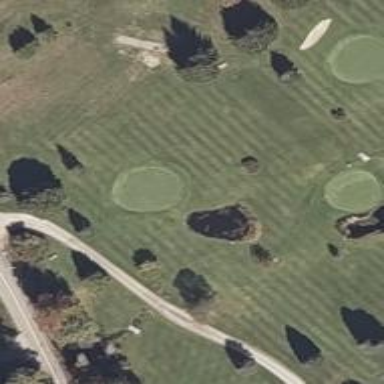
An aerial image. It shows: View of golf hole.